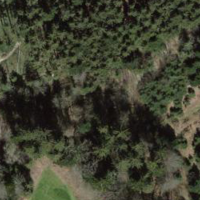
EUNIS habitat code: 44
Species observed at this site:
Silene dioica
Fagus sylvatica
Oxalis acetosella